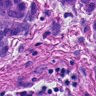
Metastatic tissue present: yes